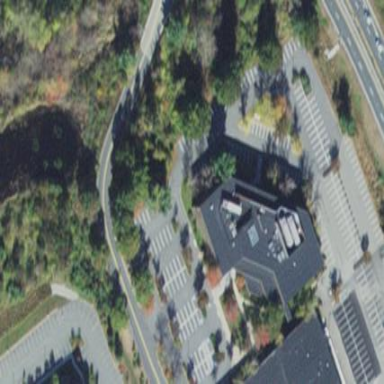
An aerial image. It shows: Office building.